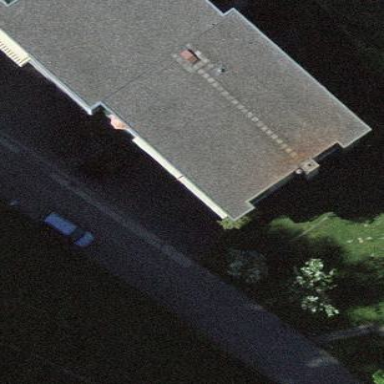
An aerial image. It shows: Flat-roofed apartment building.